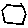
Label: hexagon